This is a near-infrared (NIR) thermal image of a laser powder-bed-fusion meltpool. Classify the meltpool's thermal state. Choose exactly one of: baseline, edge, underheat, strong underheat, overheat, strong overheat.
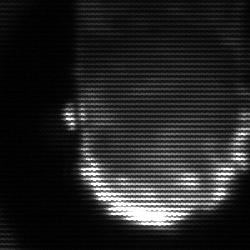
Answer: baseline